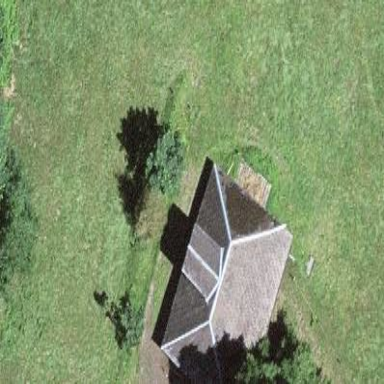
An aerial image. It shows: Farm auxiliary building.